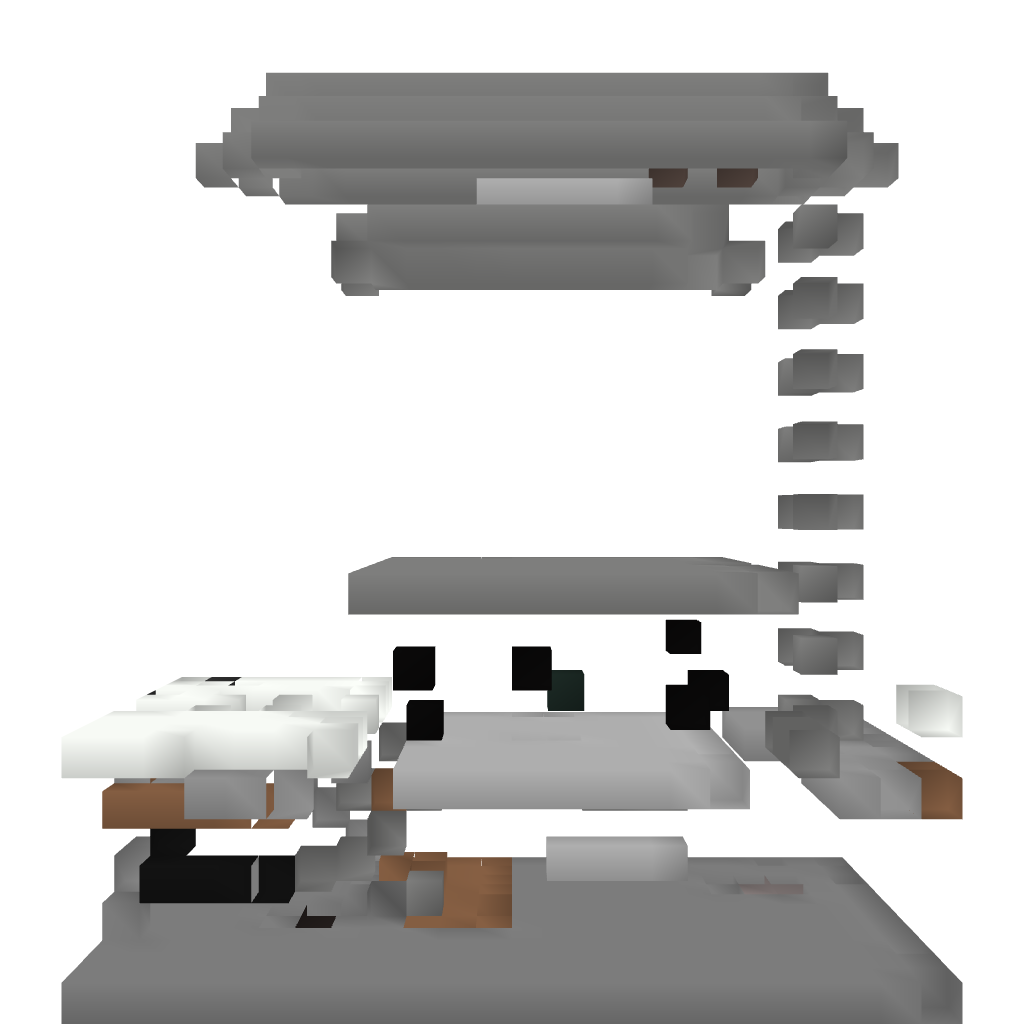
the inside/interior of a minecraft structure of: skeleton grinder